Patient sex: M
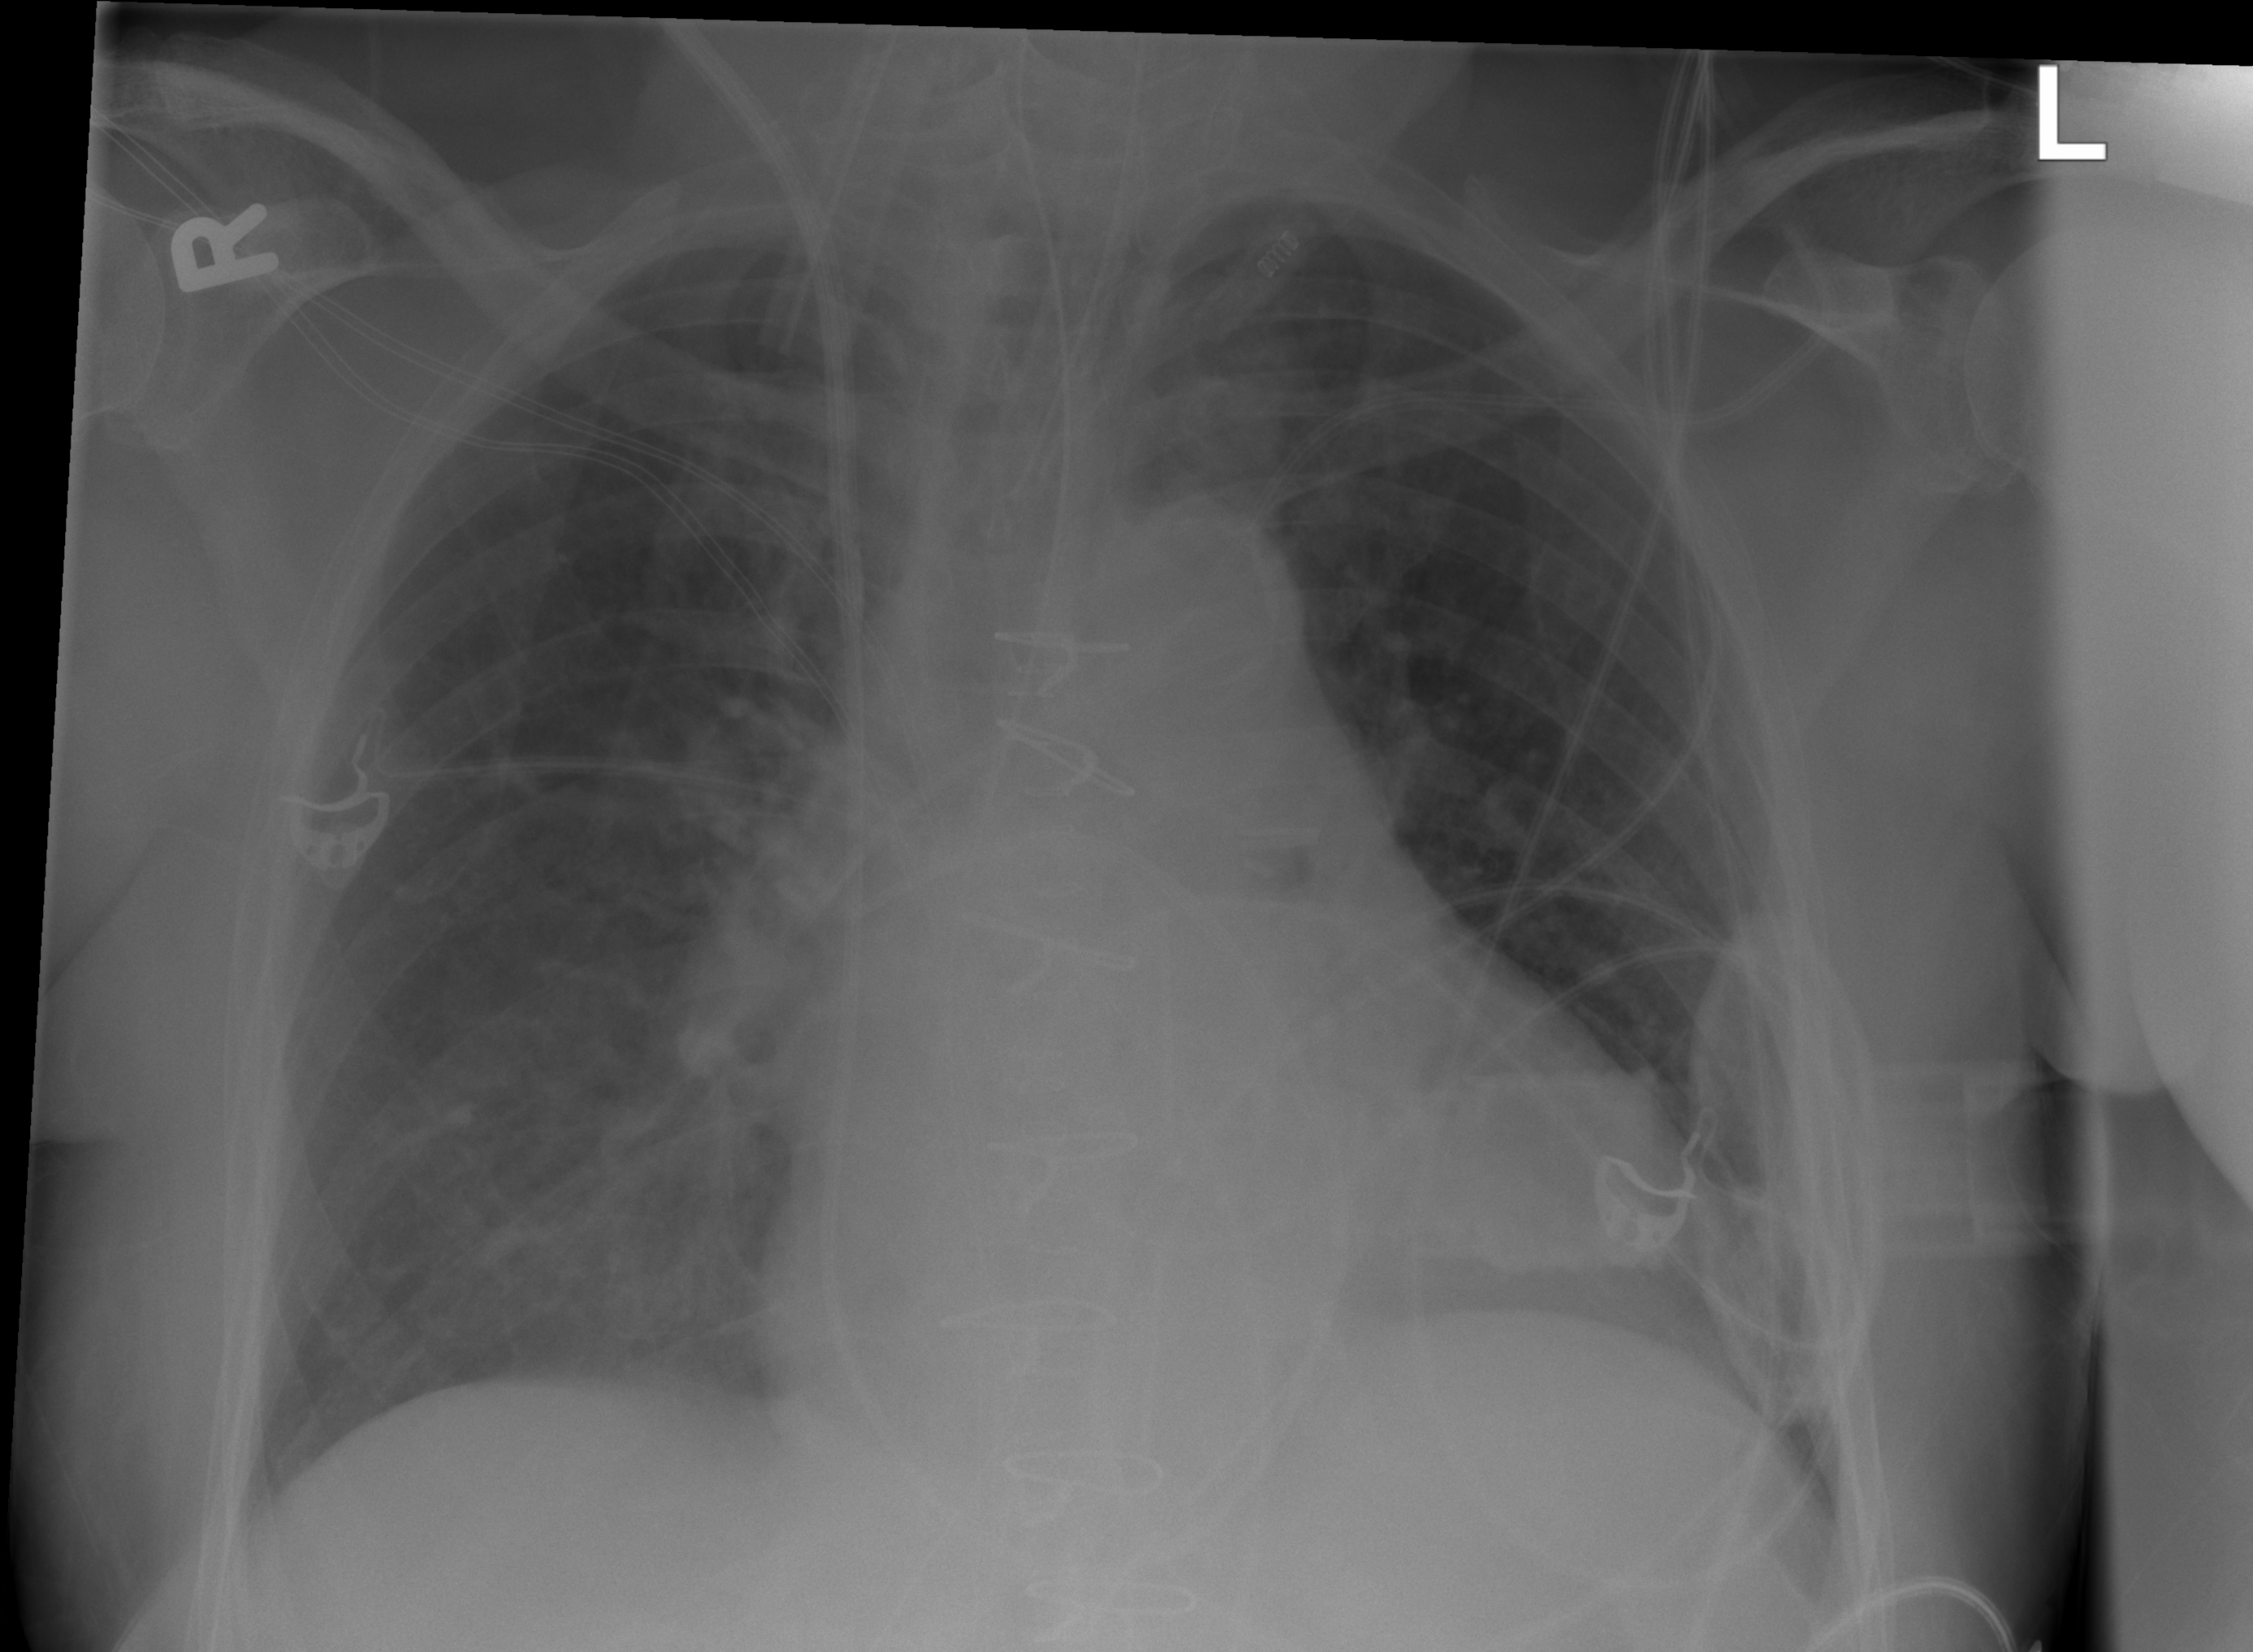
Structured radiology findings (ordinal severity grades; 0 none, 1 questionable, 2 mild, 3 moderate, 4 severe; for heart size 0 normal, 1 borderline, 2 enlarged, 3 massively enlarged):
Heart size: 2
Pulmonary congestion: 0
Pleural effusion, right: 0
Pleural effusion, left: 0
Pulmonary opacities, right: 2
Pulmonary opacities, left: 0
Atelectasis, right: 2
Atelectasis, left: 0